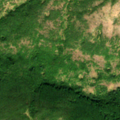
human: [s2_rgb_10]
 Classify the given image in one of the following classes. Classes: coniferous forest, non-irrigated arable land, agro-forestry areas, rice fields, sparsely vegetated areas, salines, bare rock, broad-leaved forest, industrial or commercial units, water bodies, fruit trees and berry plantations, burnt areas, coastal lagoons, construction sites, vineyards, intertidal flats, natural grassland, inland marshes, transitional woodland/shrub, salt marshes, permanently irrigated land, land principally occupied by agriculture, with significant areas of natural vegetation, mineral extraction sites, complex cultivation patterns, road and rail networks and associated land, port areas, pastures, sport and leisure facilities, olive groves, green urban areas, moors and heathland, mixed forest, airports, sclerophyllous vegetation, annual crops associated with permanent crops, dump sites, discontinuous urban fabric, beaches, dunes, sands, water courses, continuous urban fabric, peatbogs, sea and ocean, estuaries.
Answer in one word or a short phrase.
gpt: broad-leaved forest, natural grassland, transitional woodland/shrub